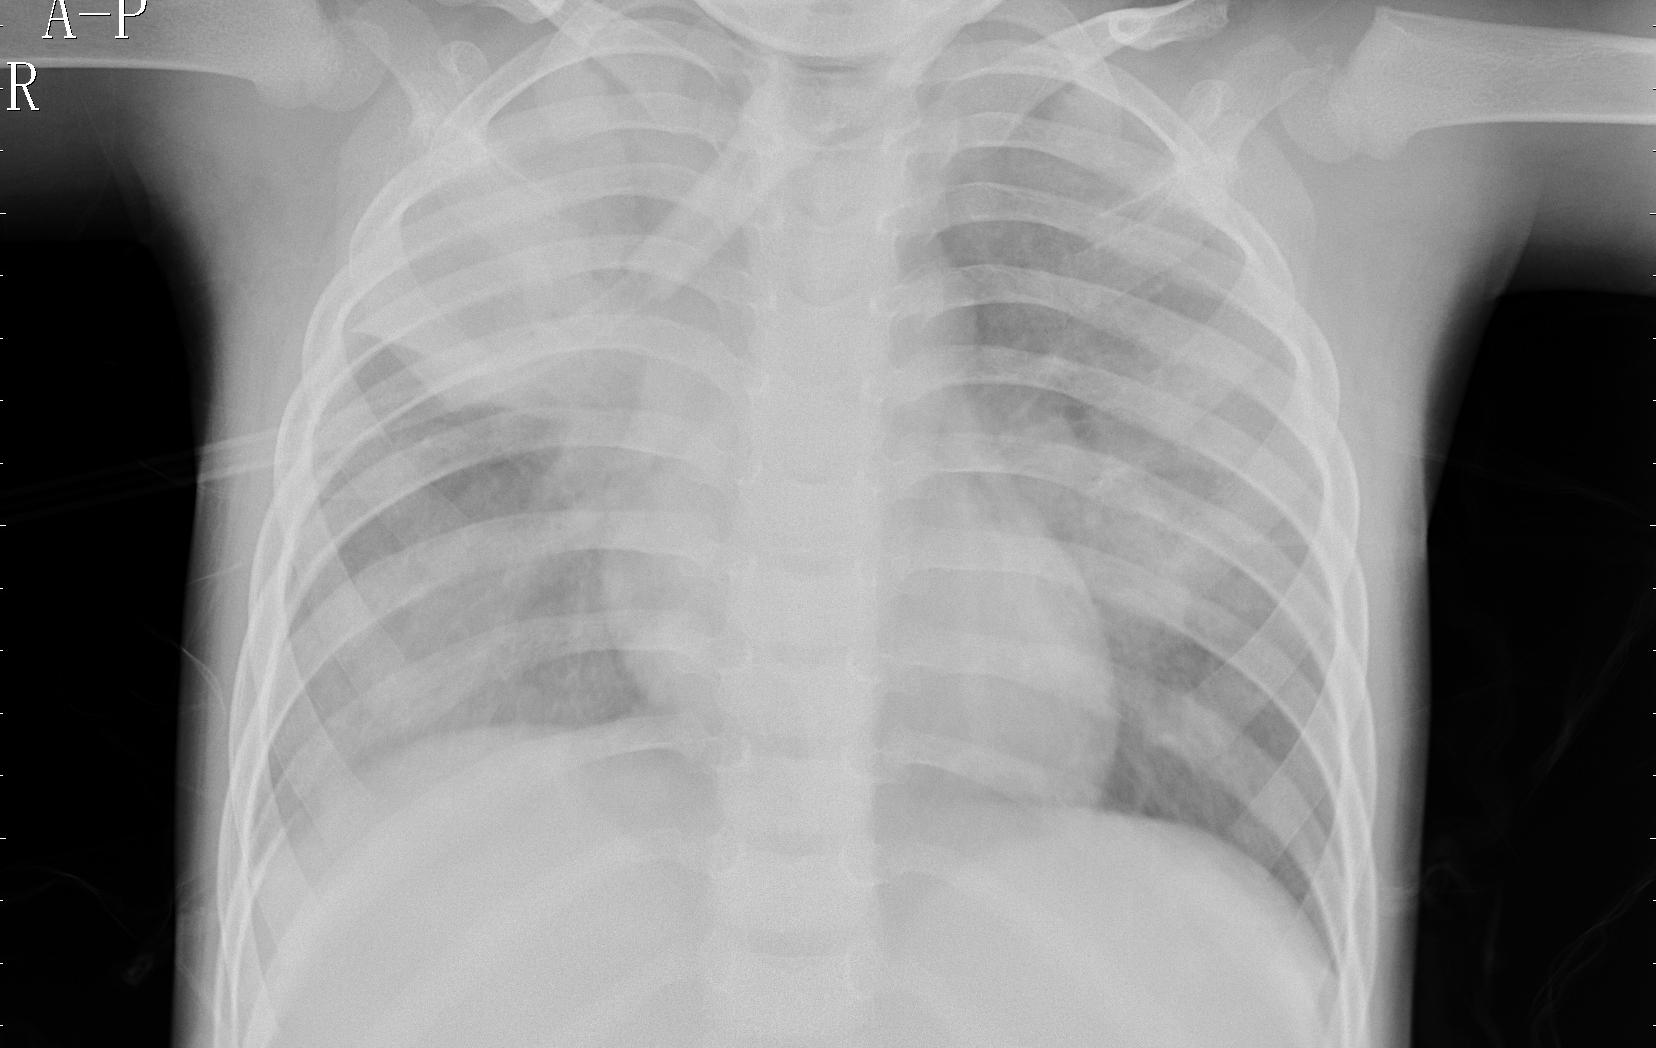
Diagnosis: PNEUMONIA